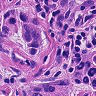
Metastatic tissue present: yes